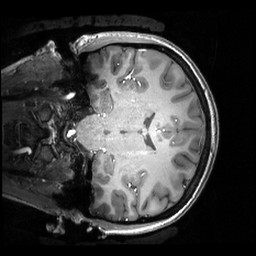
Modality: T1w
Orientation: coronal
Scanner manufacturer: philips
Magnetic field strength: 7 T
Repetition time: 0.008 s
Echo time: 0.001974 s